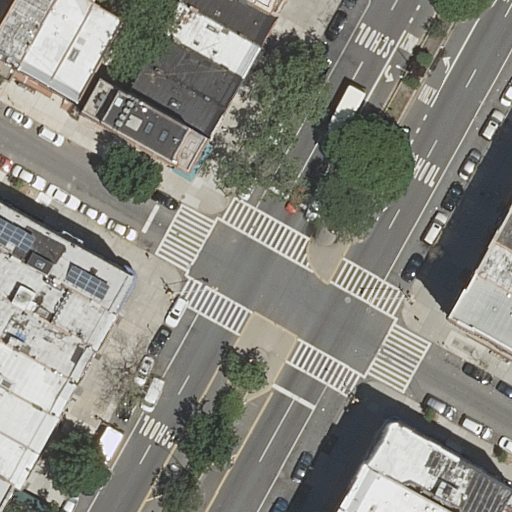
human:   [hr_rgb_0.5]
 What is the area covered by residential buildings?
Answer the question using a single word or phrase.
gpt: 2347m2

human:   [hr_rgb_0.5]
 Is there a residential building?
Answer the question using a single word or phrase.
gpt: yes

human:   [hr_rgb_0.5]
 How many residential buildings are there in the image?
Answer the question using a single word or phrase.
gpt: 19

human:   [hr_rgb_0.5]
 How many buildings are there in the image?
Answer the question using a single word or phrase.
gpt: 19

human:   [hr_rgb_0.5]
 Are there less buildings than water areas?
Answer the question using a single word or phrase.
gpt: no

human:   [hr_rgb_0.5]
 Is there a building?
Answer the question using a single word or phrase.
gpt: yes

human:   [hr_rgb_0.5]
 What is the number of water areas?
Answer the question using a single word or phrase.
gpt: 0

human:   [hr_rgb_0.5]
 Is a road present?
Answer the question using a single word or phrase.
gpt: yes

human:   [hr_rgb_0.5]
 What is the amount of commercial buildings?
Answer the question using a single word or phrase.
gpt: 0

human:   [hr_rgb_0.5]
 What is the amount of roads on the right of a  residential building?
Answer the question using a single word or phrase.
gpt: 5

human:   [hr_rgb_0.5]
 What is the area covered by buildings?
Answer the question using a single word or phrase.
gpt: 2347m2

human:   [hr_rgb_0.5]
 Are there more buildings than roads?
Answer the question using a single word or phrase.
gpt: yes

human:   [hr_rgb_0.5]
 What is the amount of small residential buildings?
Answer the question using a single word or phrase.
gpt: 8

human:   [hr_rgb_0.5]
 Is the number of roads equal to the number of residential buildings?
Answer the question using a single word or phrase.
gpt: no

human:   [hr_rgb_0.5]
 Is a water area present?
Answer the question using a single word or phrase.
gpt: no

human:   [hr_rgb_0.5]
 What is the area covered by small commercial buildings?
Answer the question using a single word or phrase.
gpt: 0m2

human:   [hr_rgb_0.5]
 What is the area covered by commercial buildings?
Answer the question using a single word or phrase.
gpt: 0m2

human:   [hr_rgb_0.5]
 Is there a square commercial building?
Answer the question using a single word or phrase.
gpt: no

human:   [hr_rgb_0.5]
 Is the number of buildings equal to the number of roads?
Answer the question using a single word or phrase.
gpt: no

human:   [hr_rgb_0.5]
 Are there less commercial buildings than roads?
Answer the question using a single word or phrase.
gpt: yes

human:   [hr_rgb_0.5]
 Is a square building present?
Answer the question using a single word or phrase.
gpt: no

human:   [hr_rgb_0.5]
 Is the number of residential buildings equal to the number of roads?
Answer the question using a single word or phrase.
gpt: no

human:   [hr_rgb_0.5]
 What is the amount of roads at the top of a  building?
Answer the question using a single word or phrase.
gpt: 4

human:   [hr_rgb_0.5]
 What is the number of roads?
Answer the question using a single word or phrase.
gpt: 6

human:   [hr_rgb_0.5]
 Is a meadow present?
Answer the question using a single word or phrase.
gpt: no

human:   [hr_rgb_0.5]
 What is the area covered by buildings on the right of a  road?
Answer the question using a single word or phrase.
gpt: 605m2

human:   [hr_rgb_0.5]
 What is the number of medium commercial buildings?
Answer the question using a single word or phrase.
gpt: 0

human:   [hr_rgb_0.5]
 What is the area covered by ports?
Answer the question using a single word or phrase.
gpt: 0m2

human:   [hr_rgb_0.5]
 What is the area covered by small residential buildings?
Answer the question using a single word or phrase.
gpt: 482m2

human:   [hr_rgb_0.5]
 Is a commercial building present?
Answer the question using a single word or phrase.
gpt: no

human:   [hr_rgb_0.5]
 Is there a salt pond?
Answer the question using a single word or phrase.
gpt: no

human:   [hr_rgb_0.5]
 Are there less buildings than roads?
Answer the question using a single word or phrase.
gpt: no

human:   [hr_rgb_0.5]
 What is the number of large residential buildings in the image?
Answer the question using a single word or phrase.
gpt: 0

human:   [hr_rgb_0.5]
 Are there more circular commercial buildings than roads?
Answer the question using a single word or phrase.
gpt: no

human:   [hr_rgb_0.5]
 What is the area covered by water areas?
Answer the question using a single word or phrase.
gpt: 0m2

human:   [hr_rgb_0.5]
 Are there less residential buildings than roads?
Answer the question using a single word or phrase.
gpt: no

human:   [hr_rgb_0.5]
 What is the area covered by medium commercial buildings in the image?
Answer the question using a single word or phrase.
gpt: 0m2

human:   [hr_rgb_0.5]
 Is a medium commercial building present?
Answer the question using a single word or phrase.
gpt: no

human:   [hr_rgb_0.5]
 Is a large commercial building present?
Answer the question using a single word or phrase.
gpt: no

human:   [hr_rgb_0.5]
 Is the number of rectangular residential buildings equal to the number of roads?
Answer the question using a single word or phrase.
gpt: no

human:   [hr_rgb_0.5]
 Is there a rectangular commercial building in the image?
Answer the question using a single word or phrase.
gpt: no

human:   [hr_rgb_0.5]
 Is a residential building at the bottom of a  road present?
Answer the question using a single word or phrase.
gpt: yes

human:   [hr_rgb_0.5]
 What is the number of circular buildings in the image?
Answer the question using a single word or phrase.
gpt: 0

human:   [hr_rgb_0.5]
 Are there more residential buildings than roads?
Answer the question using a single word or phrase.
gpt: yes

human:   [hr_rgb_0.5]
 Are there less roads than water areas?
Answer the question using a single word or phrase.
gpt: no

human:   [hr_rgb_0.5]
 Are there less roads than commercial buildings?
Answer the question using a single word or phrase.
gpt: no

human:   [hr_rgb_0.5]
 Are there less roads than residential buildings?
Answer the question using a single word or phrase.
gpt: yes

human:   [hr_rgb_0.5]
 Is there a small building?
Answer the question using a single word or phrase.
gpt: yes

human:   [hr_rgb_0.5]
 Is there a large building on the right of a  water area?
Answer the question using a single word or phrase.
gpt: no

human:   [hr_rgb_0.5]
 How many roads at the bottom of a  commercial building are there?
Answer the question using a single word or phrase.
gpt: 0

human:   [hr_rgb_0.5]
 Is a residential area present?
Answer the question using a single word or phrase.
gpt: no

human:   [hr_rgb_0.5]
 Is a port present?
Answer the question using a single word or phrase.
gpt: no

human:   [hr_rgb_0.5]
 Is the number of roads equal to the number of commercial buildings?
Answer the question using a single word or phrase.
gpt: no

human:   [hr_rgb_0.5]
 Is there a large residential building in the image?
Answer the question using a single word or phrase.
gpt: no

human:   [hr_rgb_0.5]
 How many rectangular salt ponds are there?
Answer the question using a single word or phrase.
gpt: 0

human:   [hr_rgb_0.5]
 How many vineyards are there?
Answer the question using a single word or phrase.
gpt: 0

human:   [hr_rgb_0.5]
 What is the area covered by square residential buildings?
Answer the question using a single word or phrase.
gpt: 0m2

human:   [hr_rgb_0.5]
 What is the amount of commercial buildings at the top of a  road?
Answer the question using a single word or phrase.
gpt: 0

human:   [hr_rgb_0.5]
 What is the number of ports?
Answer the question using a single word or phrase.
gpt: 0

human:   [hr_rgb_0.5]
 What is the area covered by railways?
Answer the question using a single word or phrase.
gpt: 0m2

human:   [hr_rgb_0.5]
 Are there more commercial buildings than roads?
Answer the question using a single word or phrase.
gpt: no

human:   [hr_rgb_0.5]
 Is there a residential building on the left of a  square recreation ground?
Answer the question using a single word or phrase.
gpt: no

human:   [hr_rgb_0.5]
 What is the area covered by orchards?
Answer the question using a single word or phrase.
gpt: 0m2

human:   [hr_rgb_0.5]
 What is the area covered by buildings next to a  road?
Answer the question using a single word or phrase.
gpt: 2347m2